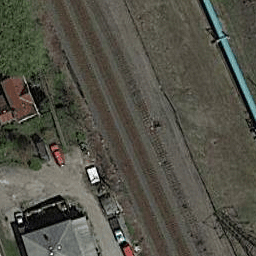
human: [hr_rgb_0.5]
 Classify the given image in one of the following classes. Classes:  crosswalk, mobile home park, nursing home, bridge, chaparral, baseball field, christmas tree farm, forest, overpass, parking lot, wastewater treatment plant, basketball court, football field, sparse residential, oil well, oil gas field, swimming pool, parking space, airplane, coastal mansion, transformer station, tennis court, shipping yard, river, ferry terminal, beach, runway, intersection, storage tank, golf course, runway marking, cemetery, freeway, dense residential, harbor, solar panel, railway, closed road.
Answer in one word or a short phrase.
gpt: railway